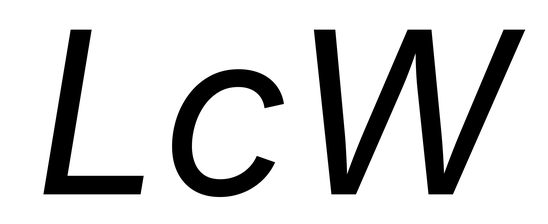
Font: Inter-Italic_Italic